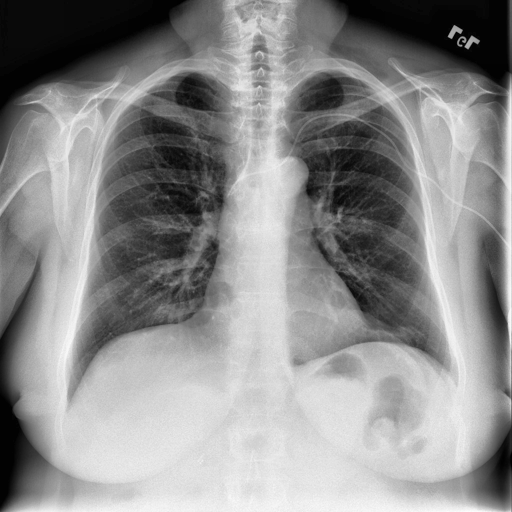
Finding: NORMAL